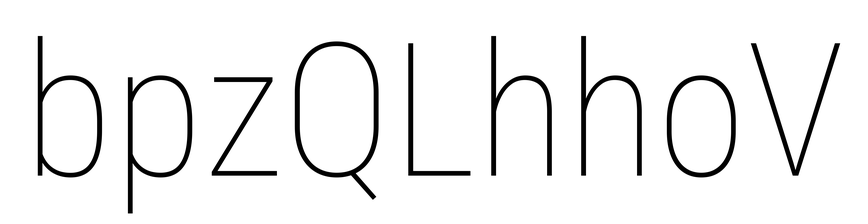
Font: Roboto_Condensed_Thin